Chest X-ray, PA view. Patient: 56 years old, sex F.
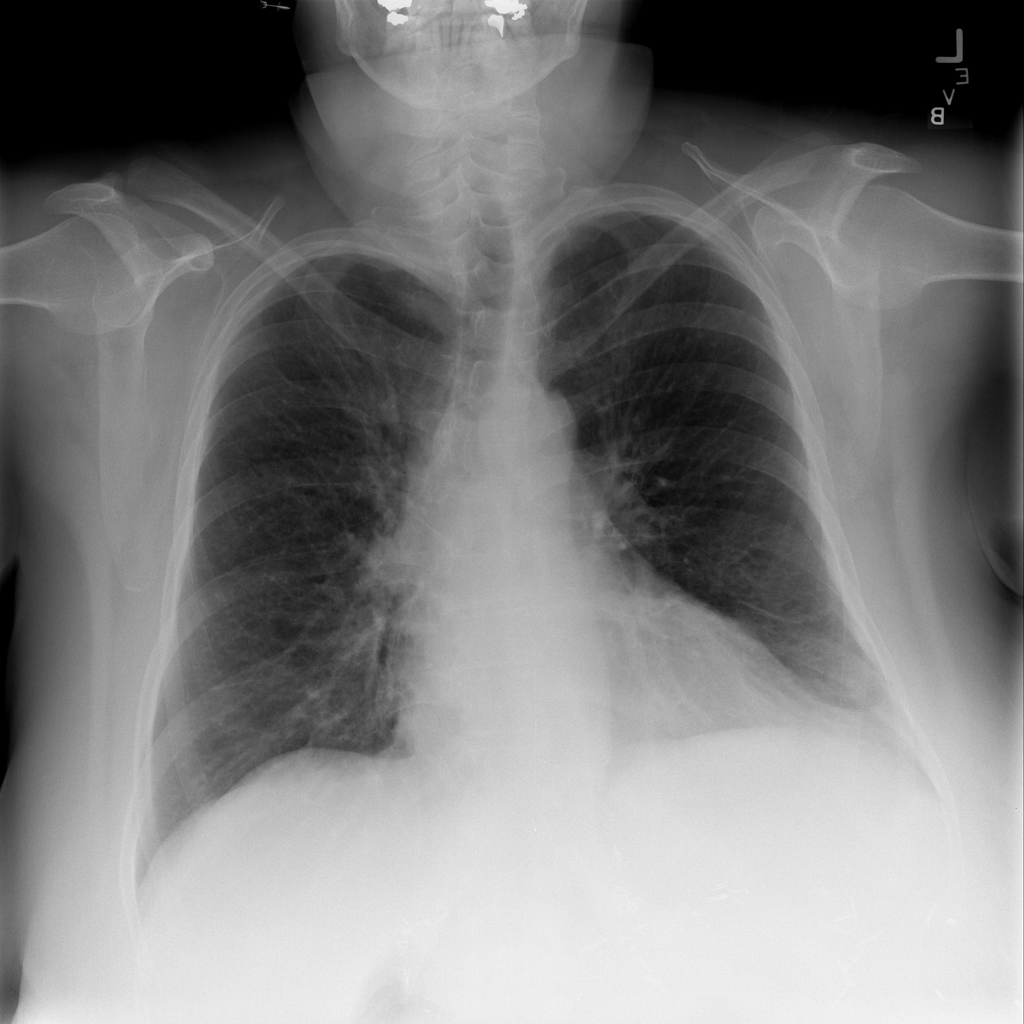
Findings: Atelectasis, Consolidation, Nodule